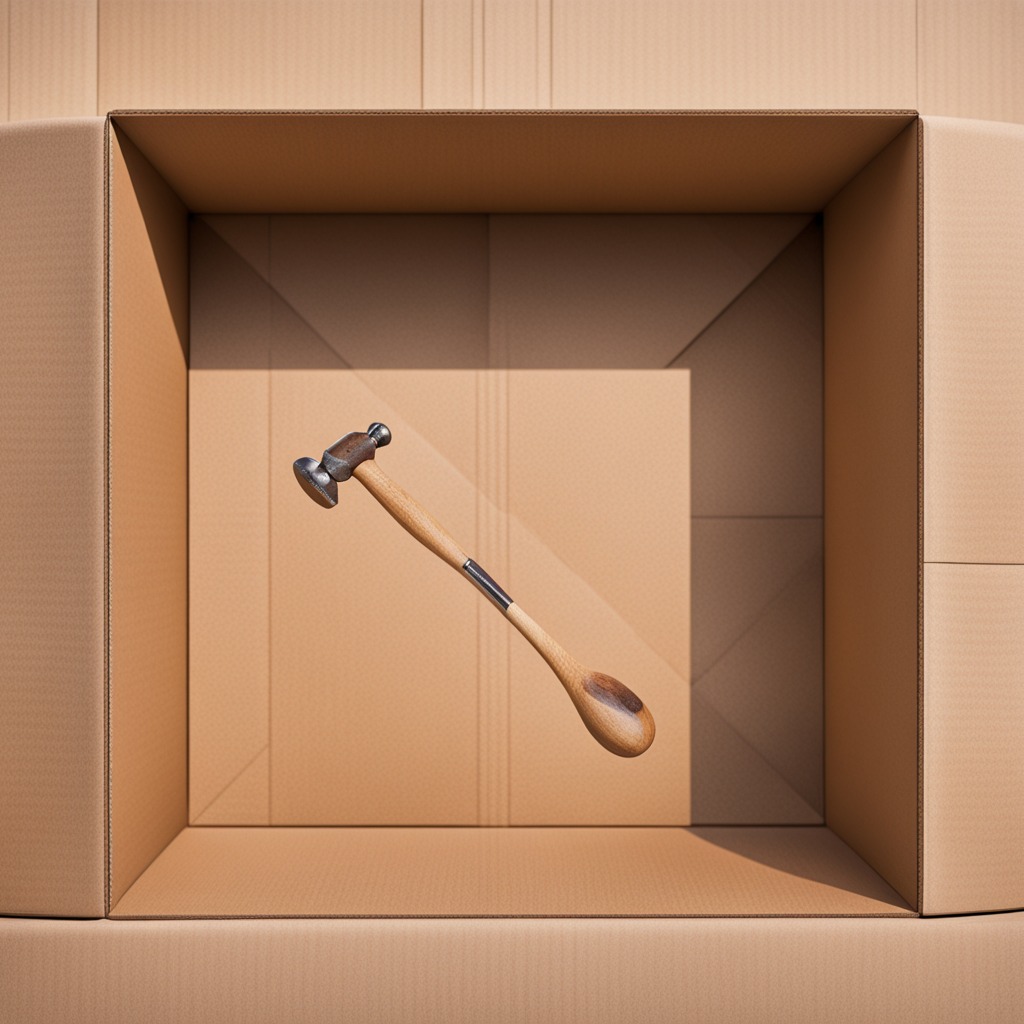
A hammer lying on the cardboard box surface in an outdoor workshop during daytime bright natural light soft shadows slightly creased but